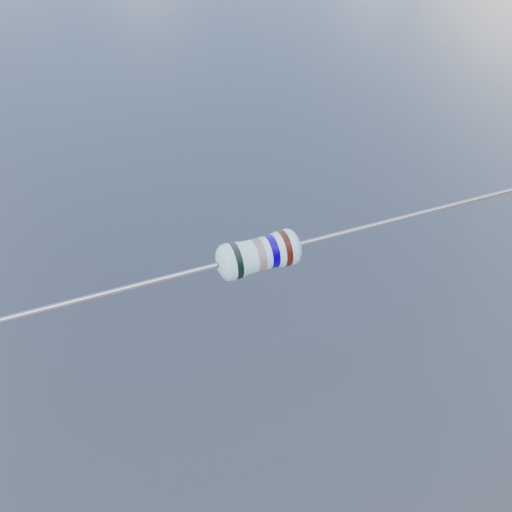
Resistor colour bands (in order): black, silver, blue, brown